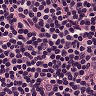
Metastatic tissue present: no